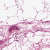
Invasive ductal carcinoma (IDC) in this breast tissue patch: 0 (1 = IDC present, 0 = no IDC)